Question: I have a Python array containing representing the number of occurrences of a phenomenon in a particular year. This vector contains 200 different dates repeated a certain number of times each. Repetitions are the number of occurrences of the phenomenon. I managed to calculate and plot the cumulative sum with 'matplotlib' with the following code snippet:
'''
counts = arange(0, len(list_of_dates))
# Add the cumulative sum to the plot (list_of_dates contains repetitions)
plt.plot(list_of_dates, counts, linewidth=3.0)
'''

In blue, you can see the curve depicting the cumulative sum, in other colors the parameters I would like to obtain. However, of the blue curve in order to obtain those parameters. I know that this type of curves can be adjusted , however, I do not understand how to do this in Python.
1. First I tried to use LogisticRegression from Scikit-learn, but then I realized they seem to be using this model for machine learning classification (and other stuff alike), which is not what I want.
2. Then I thought I could go directly to the definition of logistic function and try to build it by myself. I found this thread where it is recommended the use of scipy.special.expit to calculate the curve. It seems this function is already implemented, so I decided to use it. So I did this: target_vector = dictionary.values() Y = expit(target_vector) plt.plot(list_of_dates, y, linewidth=3.0)
I got a vector back with 209 elements (same as 'target_vector') that look like this: '[ 1. 0.98201379 0.95257413 0.73105858 ... 0.98201379 1. ]'. However, the graphical output looks like if a child had been scratching a paper, not as a nice sigmoid curve like in the picture.
I also checked other Stack Overflow threads (<URL>, but I guess the thing I need to do is just a toy example compared to them. I only need the math formula to calculate some quick and simple parameters.
Is there a way of doing this and getting the mathematical representation of the sigmoidal function?
Thank you very much!
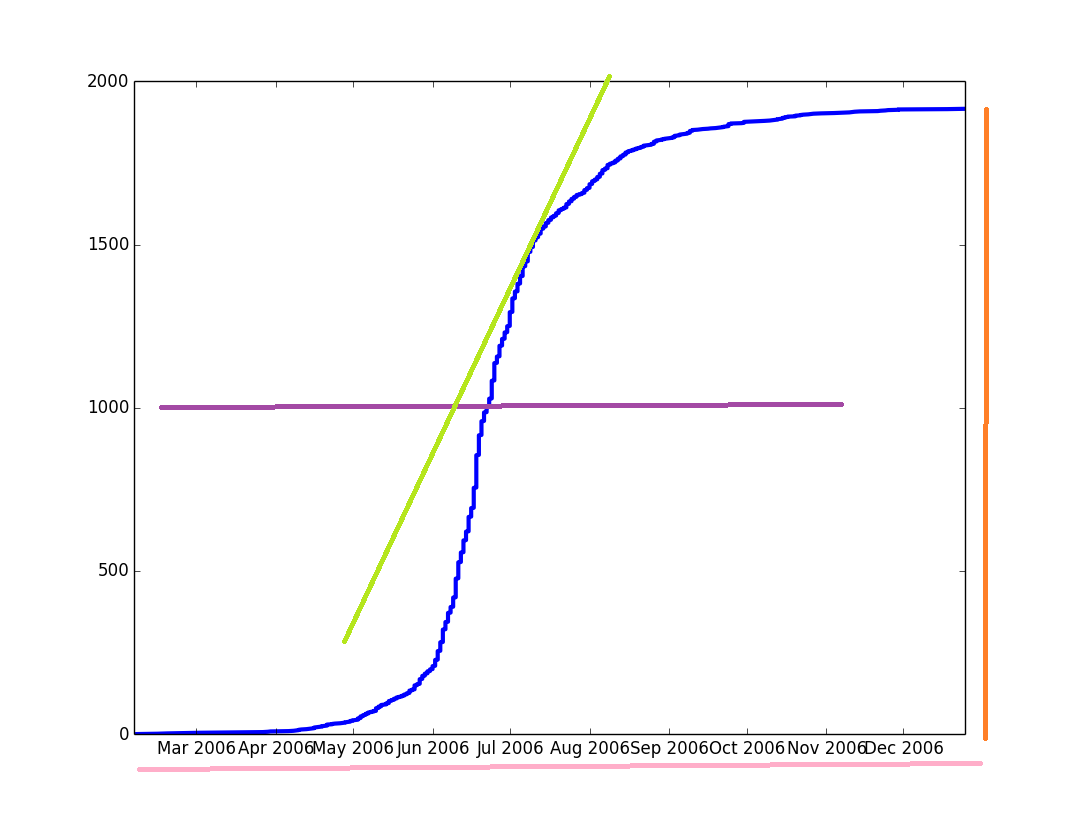
Answer: Using <URL> and the comments posted yesterday, I came up with the following code:
'''
from scipy.optimize import curve_fit
import matplotlib.pyplot as plt
import numpy as np
from sklearn.preprocessing import normalize # Added this new line
# This is how I normalized the vector. "ydata" looked like this:
# original_ ydata = [ 1, 3, 8, 14, 12, 27, 33, 36, 87, 136, 77, 57, 32, 31, 28, 24, 12, 2 ]
# The curve was NOT fitting using this values, so I found a function in
# scikit-learn that normalizes (multidim) arrays: [normalize][2]
# m = []
# m.append(original_ydata)
# ydata = normalize(m, norm='l2') * 10
# Why 10? This function is converting my original values in a range
# going from [0.00014, ..., 0.002 ] or something similar. So "curve_fit"
# couldn't find anything but a horizontal line crossing y = 1.
# I tried multiplying by 5, 6, ..., 12, and I realized that 10 is
# the maximum value that lets the maximum value of my array below 1.00, like 0.97599.
# Length of both arrays is 209
# Y-axis data has been normalized BUT then multiplied by 10
ydata = array([ 5.09124776e-04, 1.01824955e-03, ... , 9.75992196e-01])
xdata = array(range(0,len(ydata),1))
def sigmoid(x, x0, k):
y = 1 / (1+ np.exp(-k*(x-x0)))
return y
popt, pcov = curve_fit(sigmoid, xdata, ydata)
x = np.linspace(0, 250, 250)
y = sigmoid(x, *popt)
plt.plot(xdata, ydata, 'o', label='data')
plt.plot(x,y, linewidth=3.0, label='fit')
plt.ylim(0, 1.25)
plt.legend(loc='best')
# This (m, b, C) parameters not sure on where they are... popt, pcov?
# y = C * sigmoid(m*x + b)
'''
This program creates the plot you can see below. As you can see it is a fair adjustment, but I guess if I change the definition of Y in sigmoid function, by adding a C multipliying the first 1, probably I would get a better adjustment. Still on that.

It seems normalizing data (as suggested by Ben Kuhn in comments) is a required step, otherwise the curve is not created. However, if your values are normalized to very low values (near to zero) the curve is not drawn either. So I multiplied the normalized vector per 10, to scale it to bigger units. Then the program simply found the curve. I can't explain why, as I am a total novice on this. Please, note that this is only my personal experience, I do not say this is a rule.
If I print 'popt' and 'pcov' I obtain:
'''
#> print popt
[ 8.56332788e+01 6.53678132e-02]
#> print pcov
[[ 1.65450283e-01 1.27146184e-07]
[ 1.27146184e-07 2.34426866e-06]]
'''
And the <URL> says those parameters contain the and the of the previous parameter.
Because if so, then the question is very close to be solved! :-)
Thanks a lot!